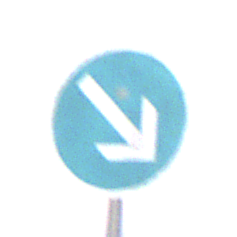
Verkehrszeichen: VorgeschriebeneVorbeifahrtRechts
Umgebung: Outdoor, Nature
Tageszeit: SunriseSunset
Wetter: Clear
Licht: Natural
Jahreszeit: Winter
Kontrast: LowContrast